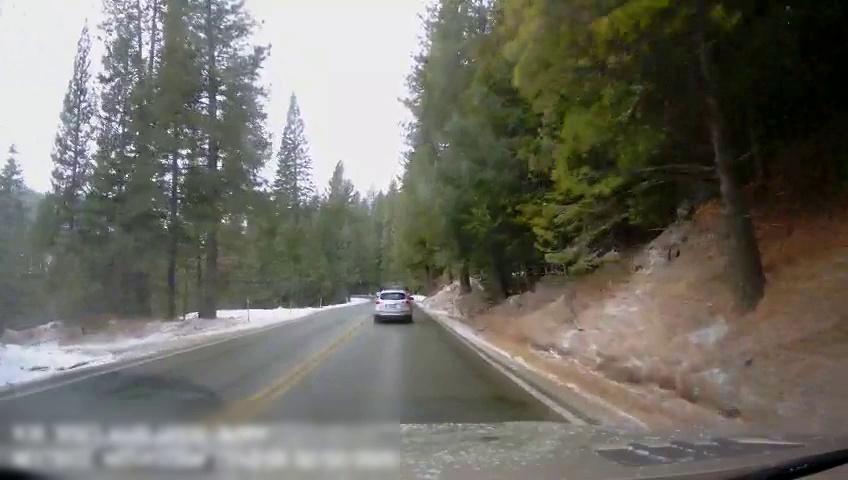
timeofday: Day
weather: Cloudy
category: Drivable Space
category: Vehicles | Car
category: Lanes | Current Lane
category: Lanes | Current Lane
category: Lanes | Opposite Lane
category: Lanes | Opposite Lane